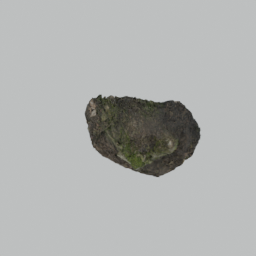
Label: nature